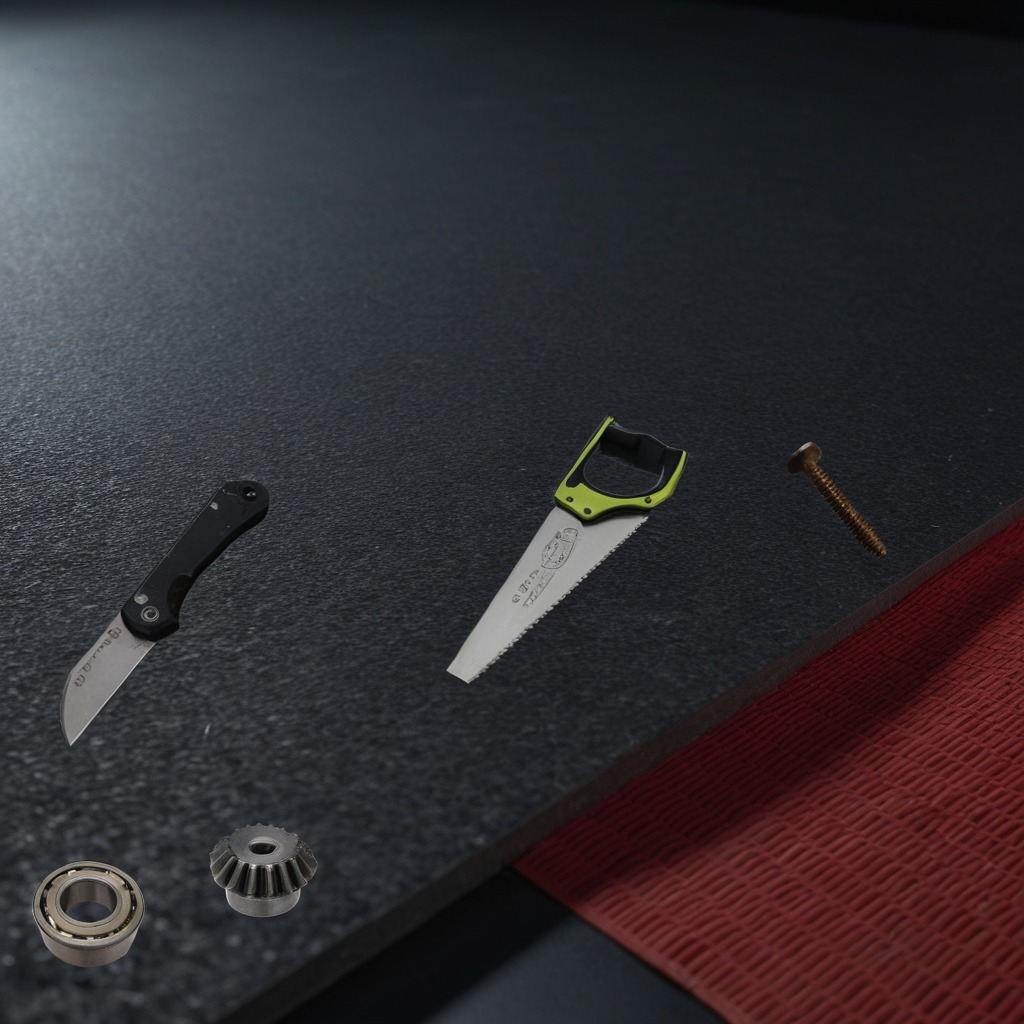
A metal ball bearing, a steel gear with teeth, a utility knife, a metal machine screw, and a handheld metal saw are lying on a clean granite tabletop covered with a red rubber mat inside a workshop at night dim ambient light soft shadows worn but beneath the mat